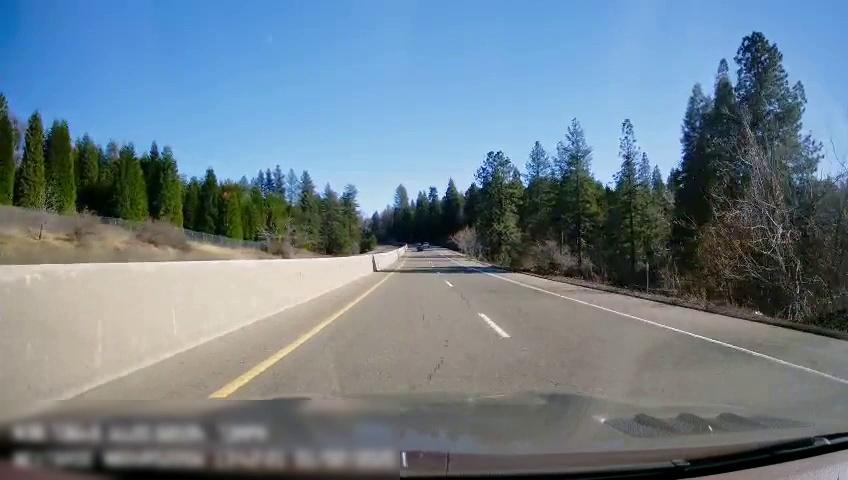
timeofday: Day
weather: Sunny
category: Drivable Space
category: Drivable Space
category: Lanes | Alternate Lane
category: Lanes | Current Lane
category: Lanes | Alternate Lane